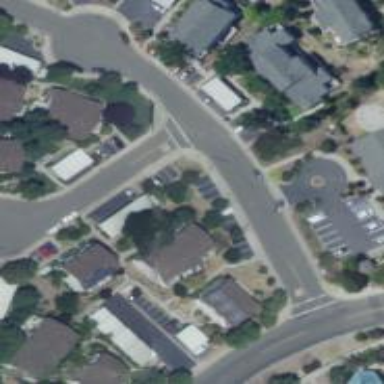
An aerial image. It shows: Road with stop sign.